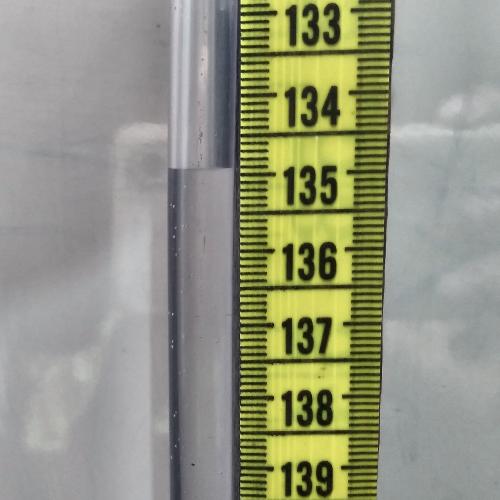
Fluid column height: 134.9 cm